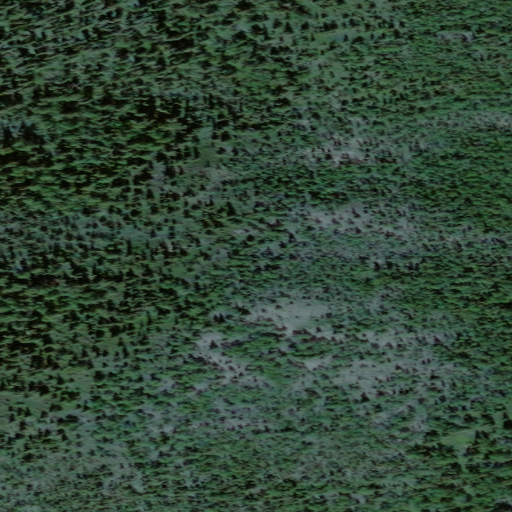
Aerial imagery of mountains in Alaska named Hatdolitna Hills containing only unknown